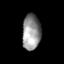
Tissue: prostate
Cell type: T cells
Senescence score: 0.8468
Nuclear area (px): 638
Mean DAPI intensity: 146.575